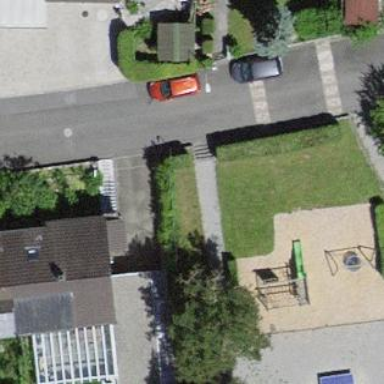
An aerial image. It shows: Playground area for leisure land.